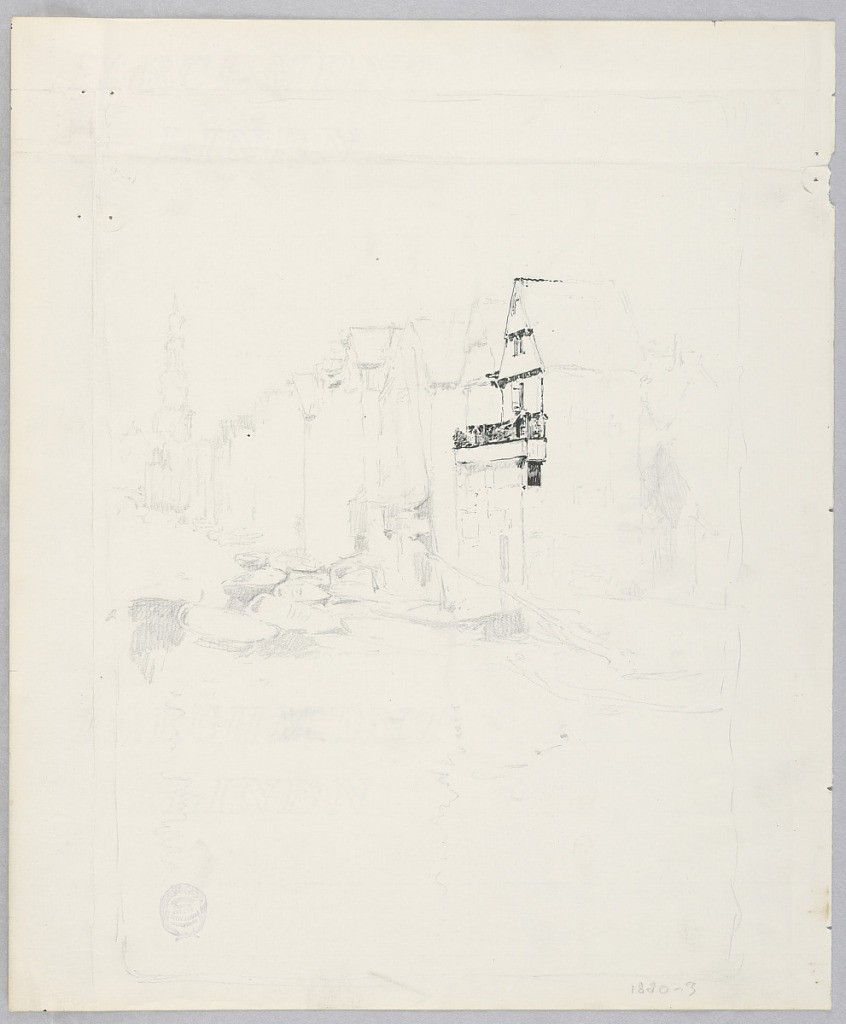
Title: Canal, Holland
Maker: Robert Frederick Blum, American, 1857–1903
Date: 1880–1883
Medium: Pen and ink, graphite on laid paper
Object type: Drawing
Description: Sketch of buildings and boats along a canal.